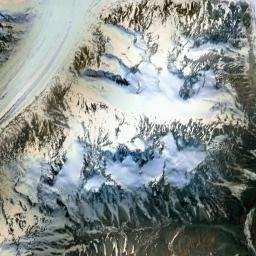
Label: snowberg